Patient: sex F, age 63
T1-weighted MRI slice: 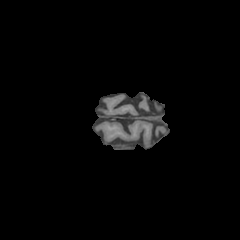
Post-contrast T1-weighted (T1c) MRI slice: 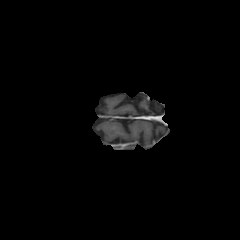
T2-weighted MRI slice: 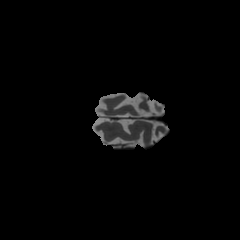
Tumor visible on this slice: no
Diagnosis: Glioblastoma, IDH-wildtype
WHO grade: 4